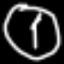
Label: clock